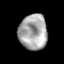
Tissue: prostate
Cell type: T cells
Senescence score: 0.2891
Nuclear area (px): 983
Mean DAPI intensity: 166.267